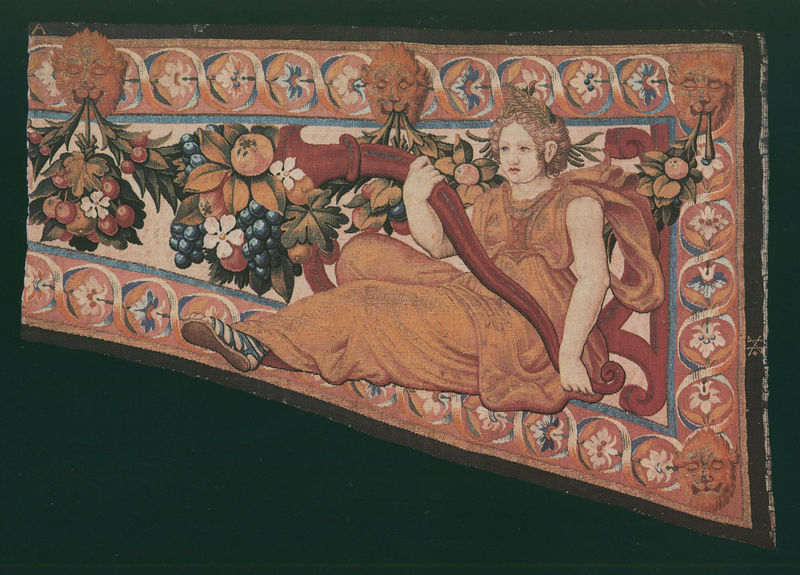
Titel: Die Tapiserien von Sigismund Augustus: Groteske Tapiserie mit Figuren mit Füllhörnern
Künstler: Cornelis Floris
Standort: Herstellungsort: Brüssel (EU - B)
Schlagwörter: blau, blätter, gott, laub, umhang, ausschnitt, blume, blumen, frau, kleid, orange, blüte, blüten, dame, obst, rot, tuch, malerei, muster, ornament, teppich, wand, gesicht, stein, füllhorn, horn, stoff, blatt, girlande, pflanzen, engel, früchte, gemüse, trauben, orangen, sommer, herbst, rand, wein, ornamente, wandgemälde, sandalen, stola, kirschen, hängen, fuss, mosaik, schuh, kranz, lorbeerkranz, flora, löwenkopf, stück, schnörkel, sandale, weintrauben, löwen, tapisserie, reichtum, weinlaub, fresko, traube, ähren, tunika, fresco, kirsche, fruchtbarkeit, erntedank, trompete, jahreszeiten, blättter, tora, eche, südfrüchte, ceres, gewege, mosik, sandalken